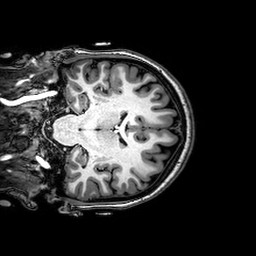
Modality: T1w
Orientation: coronal
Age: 20
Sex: female
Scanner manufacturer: philips
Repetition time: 0.008221 s
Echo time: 0.00378 s